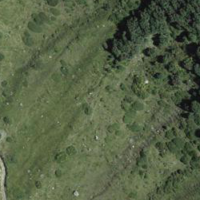
EUNIS habitat code: 26
Species observed at this site:
Pinguicula alpina